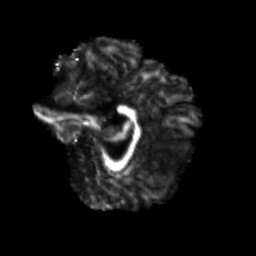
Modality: FA
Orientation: sagittal
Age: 23
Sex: female
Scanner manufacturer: siemens
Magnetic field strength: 3 T
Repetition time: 3.5 s
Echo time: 0.125 s